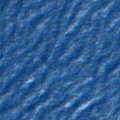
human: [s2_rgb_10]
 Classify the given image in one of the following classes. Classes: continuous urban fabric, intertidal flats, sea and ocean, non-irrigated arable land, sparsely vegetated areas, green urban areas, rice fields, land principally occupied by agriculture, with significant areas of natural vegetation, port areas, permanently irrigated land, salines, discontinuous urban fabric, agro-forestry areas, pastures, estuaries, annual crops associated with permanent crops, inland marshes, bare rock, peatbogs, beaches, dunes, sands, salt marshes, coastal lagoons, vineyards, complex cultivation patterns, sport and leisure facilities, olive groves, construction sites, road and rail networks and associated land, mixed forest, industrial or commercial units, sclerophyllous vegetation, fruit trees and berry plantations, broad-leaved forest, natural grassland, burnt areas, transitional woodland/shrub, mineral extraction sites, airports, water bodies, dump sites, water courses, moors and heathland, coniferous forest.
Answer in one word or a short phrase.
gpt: sea and ocean